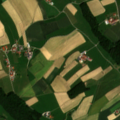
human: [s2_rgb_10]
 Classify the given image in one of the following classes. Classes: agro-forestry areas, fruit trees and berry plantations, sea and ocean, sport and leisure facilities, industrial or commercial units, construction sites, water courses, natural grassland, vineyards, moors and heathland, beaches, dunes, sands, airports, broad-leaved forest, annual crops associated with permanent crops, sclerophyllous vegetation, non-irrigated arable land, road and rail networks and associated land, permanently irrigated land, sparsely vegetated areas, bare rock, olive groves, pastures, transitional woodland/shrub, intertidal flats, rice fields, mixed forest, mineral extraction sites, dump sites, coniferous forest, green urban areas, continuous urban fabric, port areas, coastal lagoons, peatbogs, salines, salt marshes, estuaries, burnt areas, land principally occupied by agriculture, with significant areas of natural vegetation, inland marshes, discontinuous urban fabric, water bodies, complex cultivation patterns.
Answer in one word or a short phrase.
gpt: non-irrigated arable land, complex cultivation patterns, coniferous forest, mixed forest